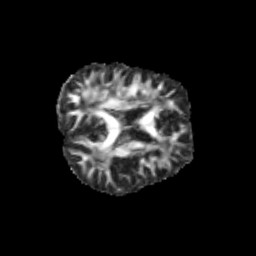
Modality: FA
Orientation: axial
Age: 12
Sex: female
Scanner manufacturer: siemens
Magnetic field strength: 3 T
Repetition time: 3.8 s
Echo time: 0.07 s